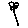
Label: flower